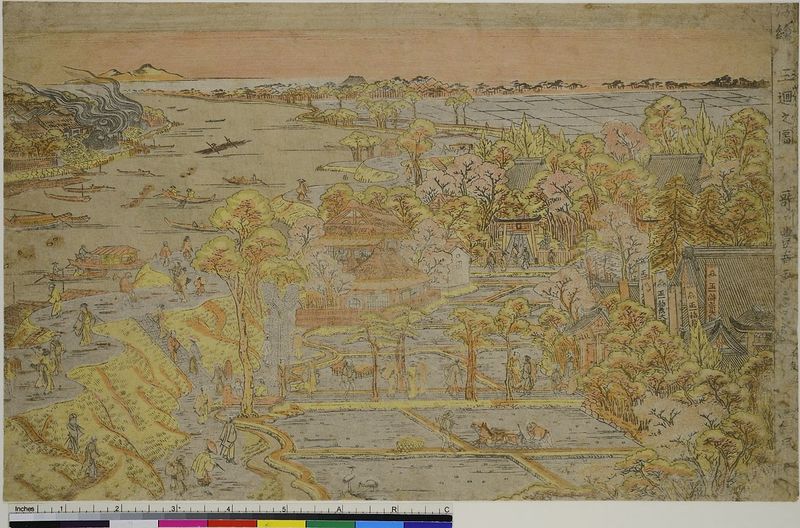
Titel: Der Mimeguri-Schrein
Künstler: Utagawa Toyoharu
Standort: Hamburg
Institution: Museum für Kunst und Gewerbe Hamburg
Schlagwörter: fluss, landschaft, holzschnitt, druckgraphik, druckgrafik, tempel, zeit, schrein, farbholzschnitt, anlagen, landschaftsdarstellung, edo, reproduktionen, druckerzeugnisse, heiligtümer, shint, shintoismus, schintoismus, sumida